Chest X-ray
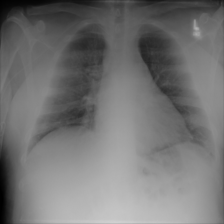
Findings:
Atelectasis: negative
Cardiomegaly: negative
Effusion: negative
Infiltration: negative
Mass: negative
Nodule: negative
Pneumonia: negative
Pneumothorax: negative
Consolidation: negative
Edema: negative
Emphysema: negative
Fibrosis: negative
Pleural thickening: negative
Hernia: negative